Interaction volume radius: 10 \u00c5
Interaction volume height: 35 \u00c5
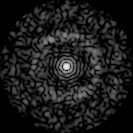
Disorder parameter: 0.8443